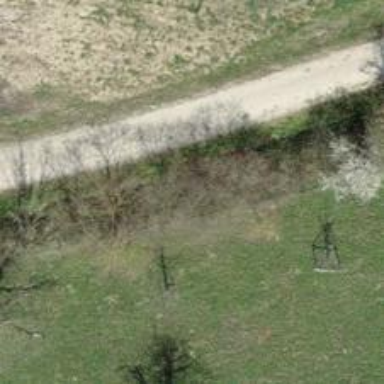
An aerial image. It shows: Hedge barrier.